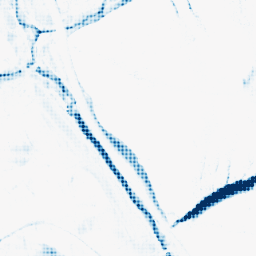
Category: morphological
Decomposition family: morphological_rect
Decomposition parameters: operation: closing
width: 5
height: 20
Upsampling method: sinc_blackman
Upsampling parameters: scale: 4
kernel_size: 4
Upsampling scale: 4